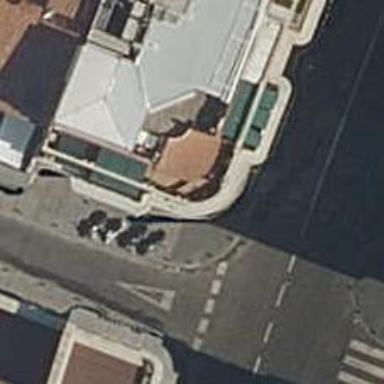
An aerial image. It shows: Restaurant.